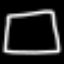
Label: square